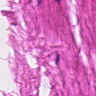
Metastatic tissue present: no